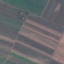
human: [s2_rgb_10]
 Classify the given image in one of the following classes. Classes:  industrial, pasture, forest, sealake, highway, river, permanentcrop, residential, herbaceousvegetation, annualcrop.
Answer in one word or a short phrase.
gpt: AnnualCrop